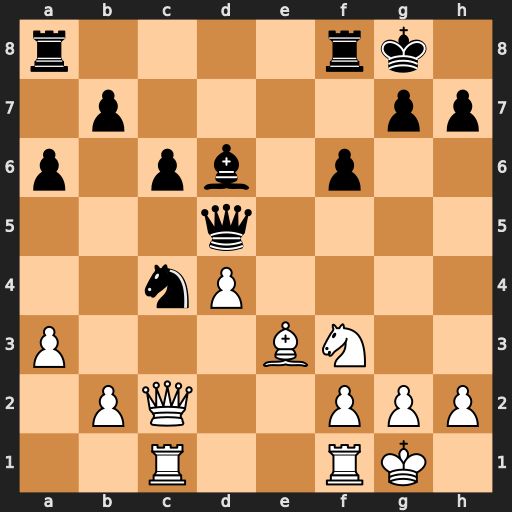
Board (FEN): r4rk1/1p4pp/p1pb1p2/3q4/2nP4/P3BN2/1PQ2PPP/2R2RK1
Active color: w
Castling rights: -
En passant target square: -
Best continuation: Qxc4 Qxc4 Rxc4